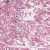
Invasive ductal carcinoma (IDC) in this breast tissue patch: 0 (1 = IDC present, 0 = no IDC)